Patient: sex F, age 60
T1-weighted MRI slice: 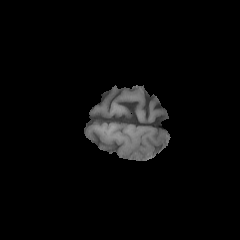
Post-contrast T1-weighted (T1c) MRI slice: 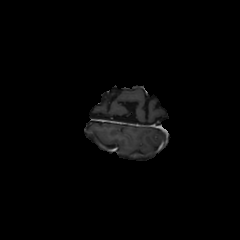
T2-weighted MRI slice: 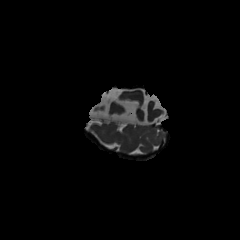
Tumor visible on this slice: no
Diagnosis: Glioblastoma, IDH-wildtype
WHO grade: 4